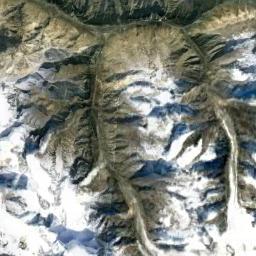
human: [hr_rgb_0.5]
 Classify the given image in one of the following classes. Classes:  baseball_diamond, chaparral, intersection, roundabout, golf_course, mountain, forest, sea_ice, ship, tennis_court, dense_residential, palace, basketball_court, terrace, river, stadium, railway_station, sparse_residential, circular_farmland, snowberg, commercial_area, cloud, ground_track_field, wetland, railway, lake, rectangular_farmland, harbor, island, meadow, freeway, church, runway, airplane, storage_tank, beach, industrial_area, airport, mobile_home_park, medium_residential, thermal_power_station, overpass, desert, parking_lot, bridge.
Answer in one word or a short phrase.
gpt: snowberg